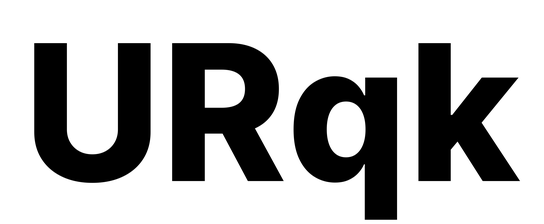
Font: Inter_ExtraBold